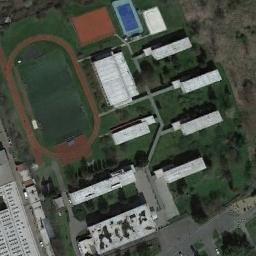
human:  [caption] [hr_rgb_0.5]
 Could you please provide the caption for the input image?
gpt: There are many buildings next to the ground track field .

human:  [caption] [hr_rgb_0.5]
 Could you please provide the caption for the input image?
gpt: The ground track field is surrounded by some high-rise buildings arranged neatly and some other sports areas are next to the ground track field .

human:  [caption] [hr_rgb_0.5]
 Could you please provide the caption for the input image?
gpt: A track and field is built in the middle of a residential area, Surrounded by a lot of vegetation .

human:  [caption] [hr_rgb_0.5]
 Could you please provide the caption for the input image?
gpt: The middle of the track and field is green .

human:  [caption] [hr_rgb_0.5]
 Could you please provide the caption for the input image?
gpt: There are some white buildings beside the ground track field with a red track .